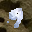
Label: 9